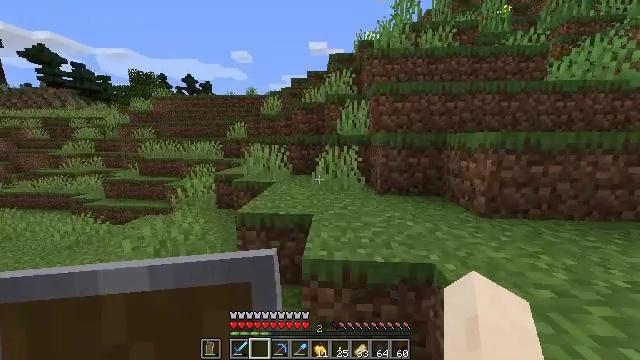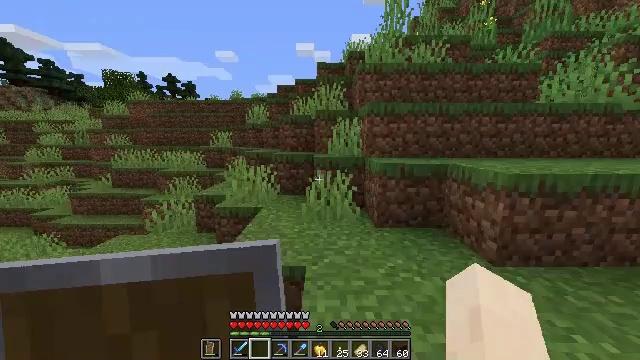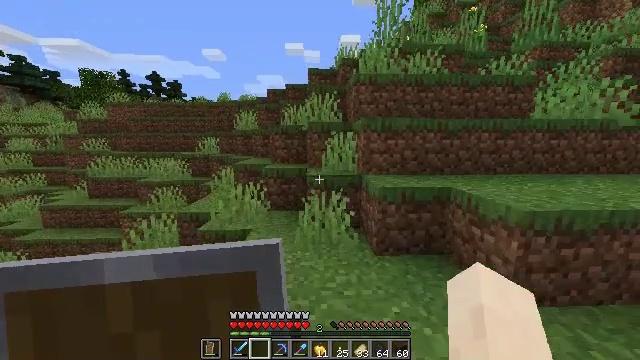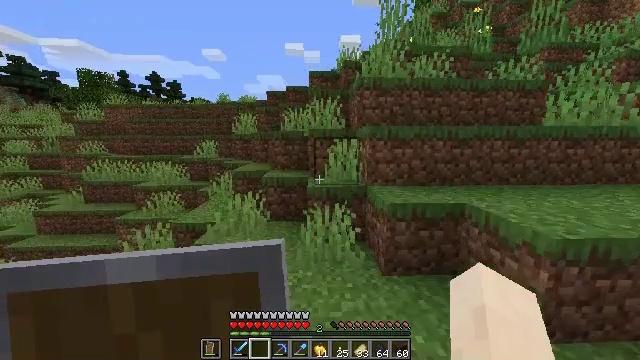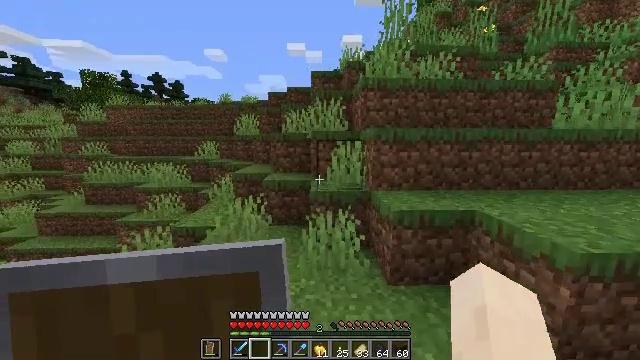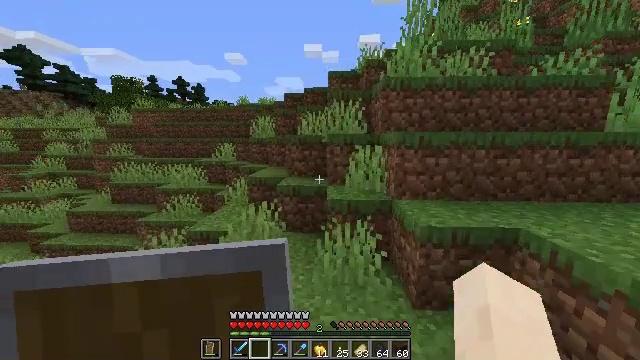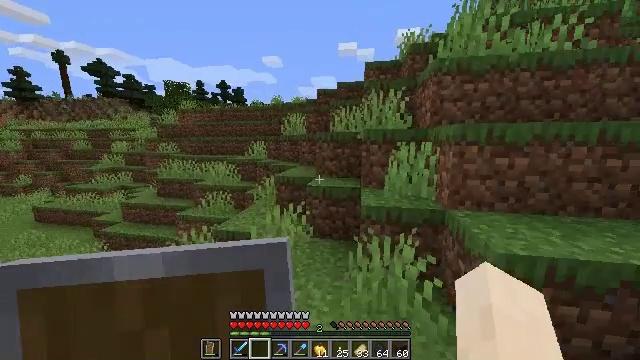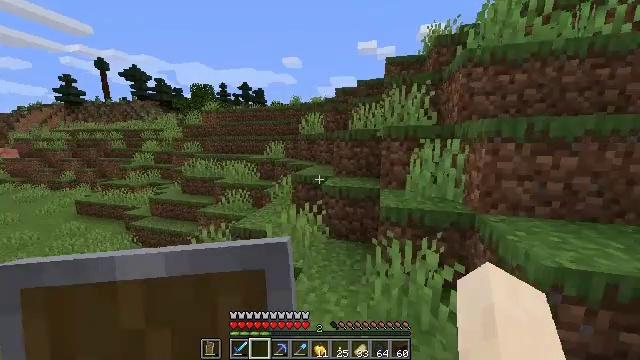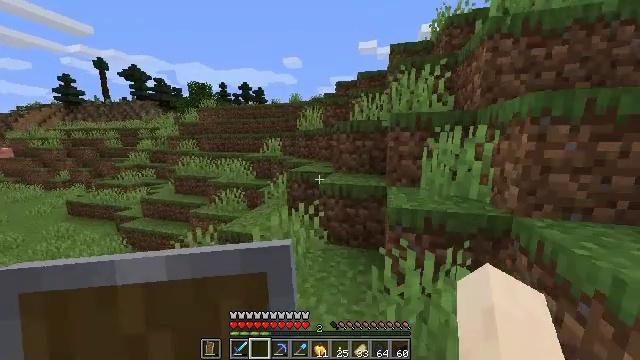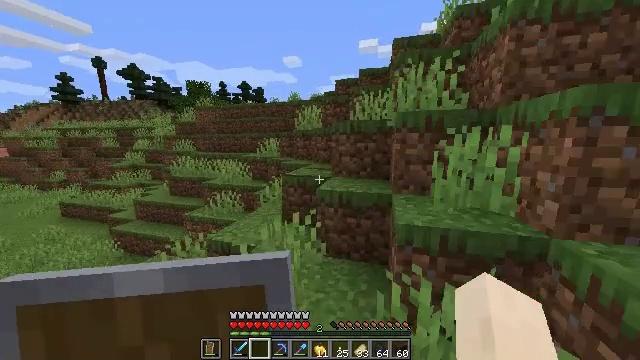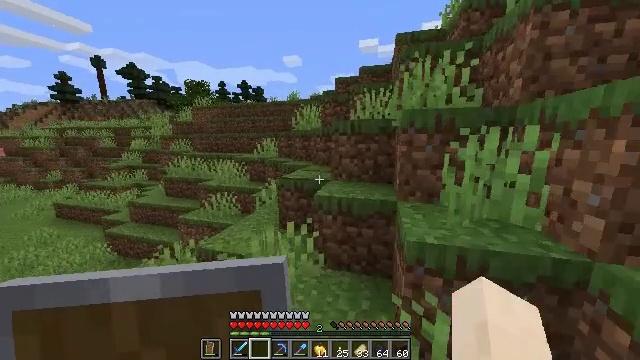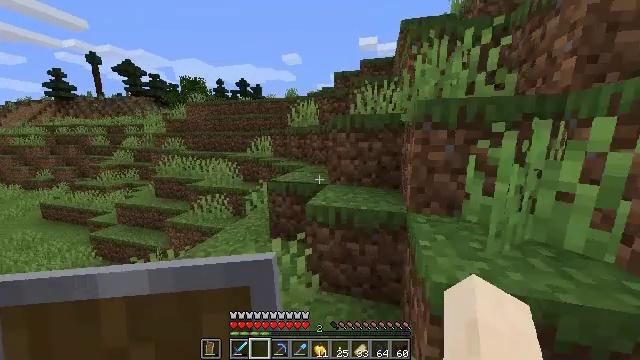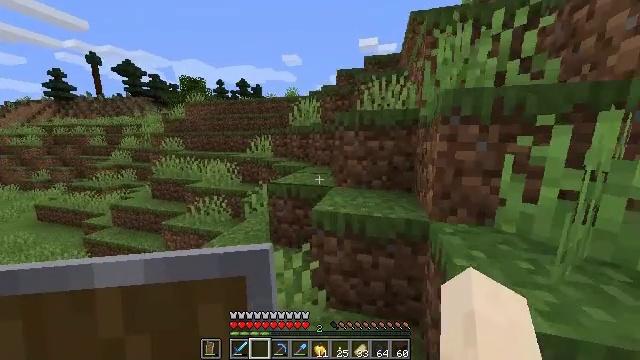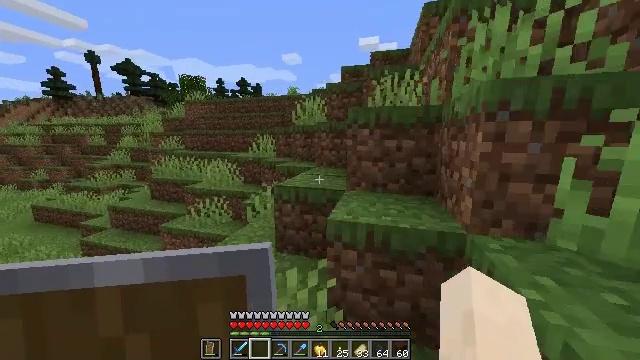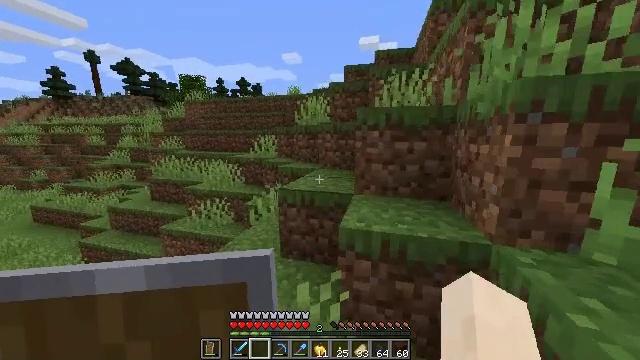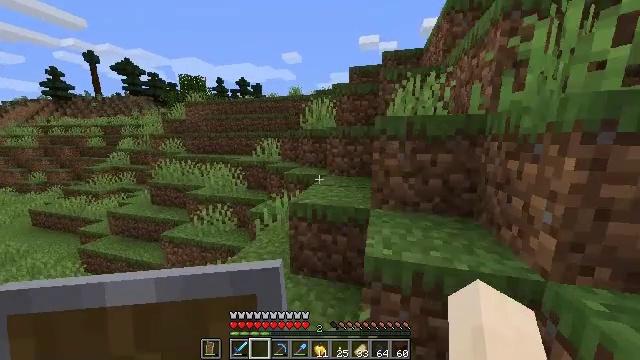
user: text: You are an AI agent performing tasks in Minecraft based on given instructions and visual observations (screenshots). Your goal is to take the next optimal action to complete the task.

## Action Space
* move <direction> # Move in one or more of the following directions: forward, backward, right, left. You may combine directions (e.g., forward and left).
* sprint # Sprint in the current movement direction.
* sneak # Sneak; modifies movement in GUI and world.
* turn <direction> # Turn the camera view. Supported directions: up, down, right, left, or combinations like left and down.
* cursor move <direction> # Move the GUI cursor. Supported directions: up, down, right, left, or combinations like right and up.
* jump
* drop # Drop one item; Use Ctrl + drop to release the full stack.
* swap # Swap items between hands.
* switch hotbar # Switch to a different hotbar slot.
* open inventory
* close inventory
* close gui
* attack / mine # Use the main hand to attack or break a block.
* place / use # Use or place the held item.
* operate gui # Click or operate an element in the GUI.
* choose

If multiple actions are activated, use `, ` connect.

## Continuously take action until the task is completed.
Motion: motion action
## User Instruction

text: Break the grass block.
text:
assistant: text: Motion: move forward, turn right, jump
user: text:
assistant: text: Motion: move forward, turn right, jump
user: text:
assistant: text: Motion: move forward, jump
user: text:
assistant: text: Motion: move forward, jump
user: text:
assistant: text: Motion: move forward, turn left, jump
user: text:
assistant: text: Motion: move forward, turn left, jump
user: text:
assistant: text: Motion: move forward, turn left
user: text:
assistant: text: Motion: move forward
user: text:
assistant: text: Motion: move forward
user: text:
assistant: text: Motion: move forward
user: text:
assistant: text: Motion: move forward
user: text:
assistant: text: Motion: move forward and move left
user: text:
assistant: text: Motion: move forward and move left
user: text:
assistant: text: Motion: move forward and move left
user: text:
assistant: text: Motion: move forward and move left, jump
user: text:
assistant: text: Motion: move forward and move left, jump
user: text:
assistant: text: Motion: move forward and move left, turn right, jump
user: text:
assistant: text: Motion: move forward, turn right, jump
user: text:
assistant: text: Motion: move forward, jump
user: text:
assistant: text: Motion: move forward
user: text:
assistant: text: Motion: move forward
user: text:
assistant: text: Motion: move forward
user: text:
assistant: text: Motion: move forward
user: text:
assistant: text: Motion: move forward
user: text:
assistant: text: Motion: move forward
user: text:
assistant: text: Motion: move forward
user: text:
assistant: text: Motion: move forward
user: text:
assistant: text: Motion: move forward
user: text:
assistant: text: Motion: move forward
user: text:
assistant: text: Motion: move forward, jump